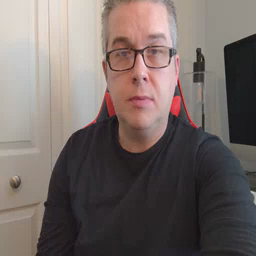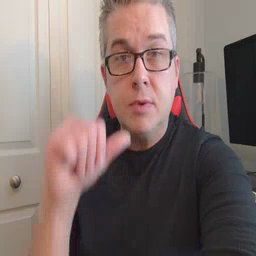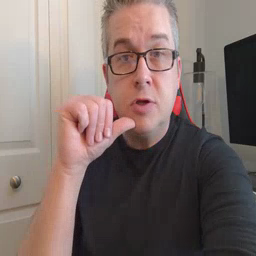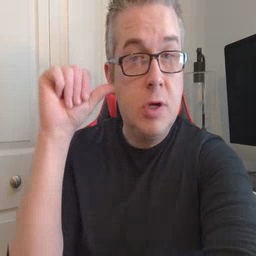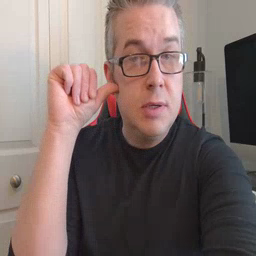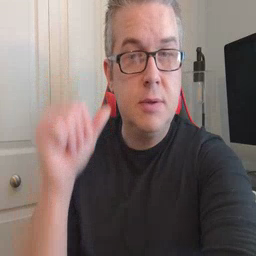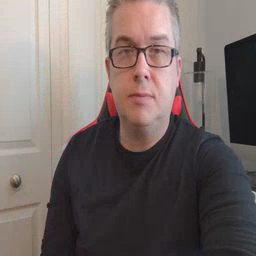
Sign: yesterday